Question: I am new user of paperclip and I have successfully uploaded image But I want to save photo in pixelate form so that It will not more visible and not identifiable.
But I am not sure how to implement it with paperclip
'''
class User < ActiveRecord::Base
# Paperclip
has_attached_file :photo,
:styles => {
:thumb => "100x100#",
:small => "150x150>",
:medium => "200x200" }
end
'''

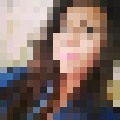
Answer: You can use "" to pixlate image..
'''
class User < ActiveRecord::Base
has_attached_file :photo,
:styles => {
:thumb => "100x100#",
:small => "150x150>",
:medium => "200x200",
:pixlated => ['40x40#', 'png']},
:convert_options => {
:pixlated => '-scale 50% -scale 1000%'}
end
'''
change scale % as per your need. You will get pixlated image. I hope it will help you.
for examlple: pixlated.png

original.png